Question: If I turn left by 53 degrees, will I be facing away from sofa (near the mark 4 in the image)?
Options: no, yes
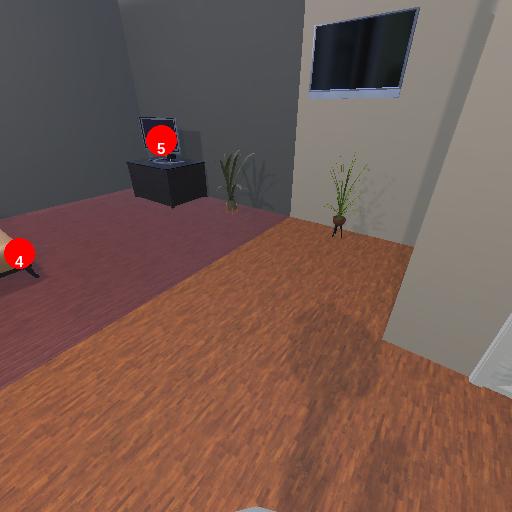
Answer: no